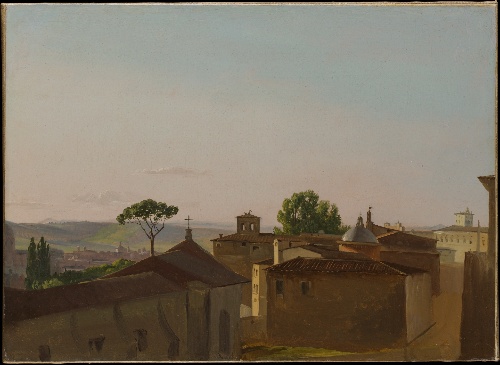
Title: View on the Quirinal Hill, Rome
Artist: Simon Denis
Artist bio: Flemish, Antwerp 1755–1813 Naples
Date: 1800
Object type: Painting
Classification: Paintings
Medium: Oil on paper, laid down on canvas
Dimensions: 11 5/8 x 16 1/8 in. (29.5 x 41 cm)
Department: European Paintings
Credit line: The Whitney Collection, Gift of Wheelock Whitney III, and Purchase, Gift of Mr. and Mrs. Charles S. McVeigh, by exchange, 2003
Accession year: 2003
Repository: Metropolitan Museum of Art, New York, NY
Tags: Rome|Cities